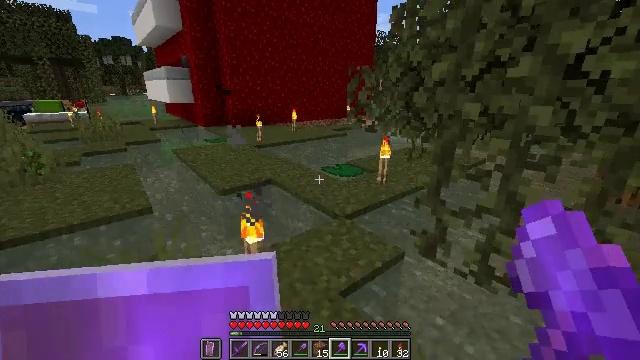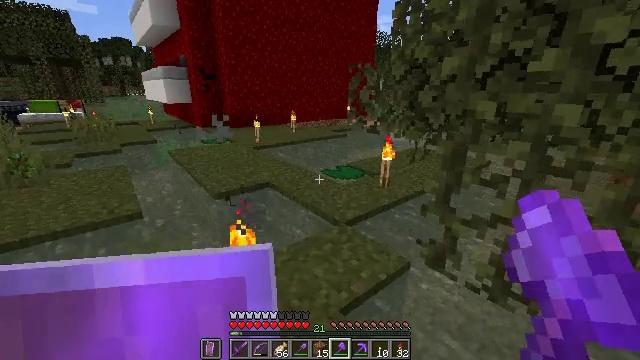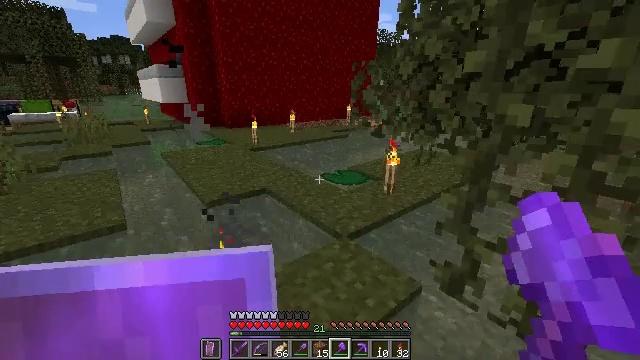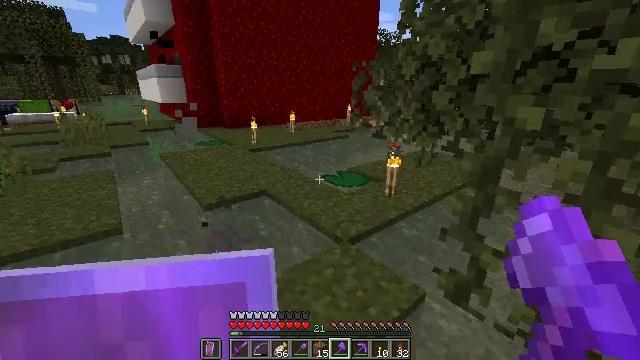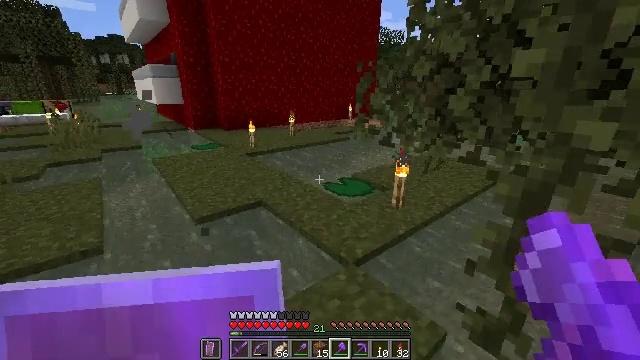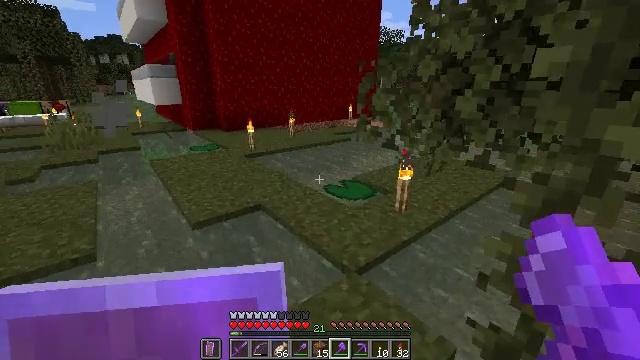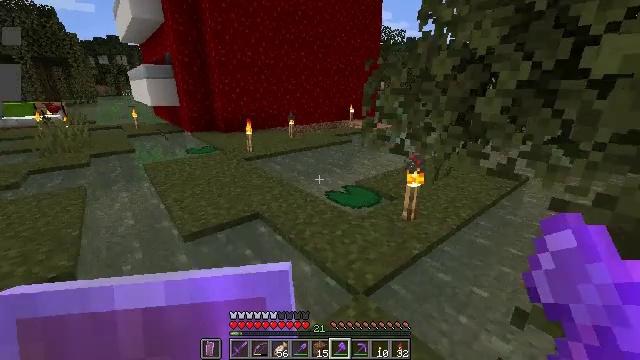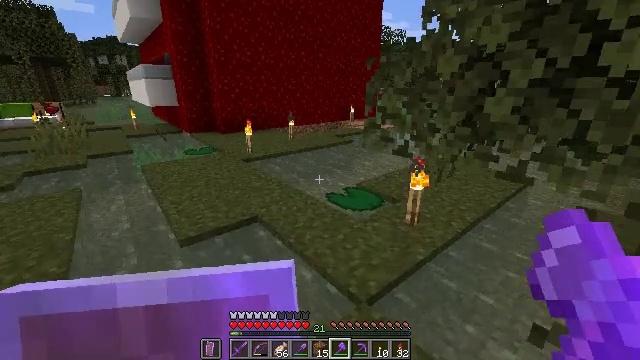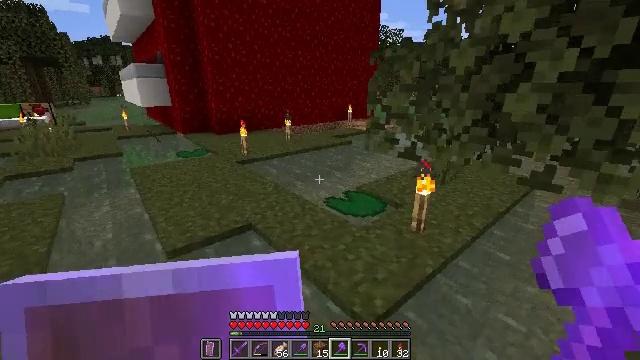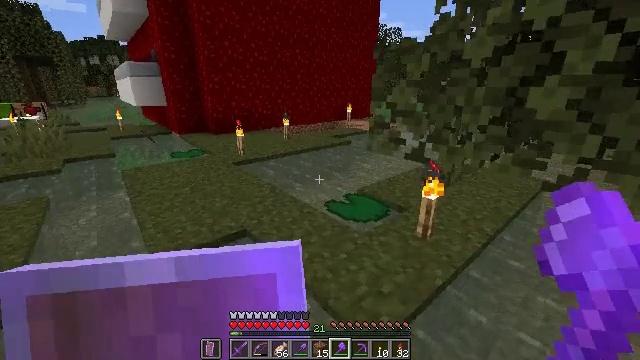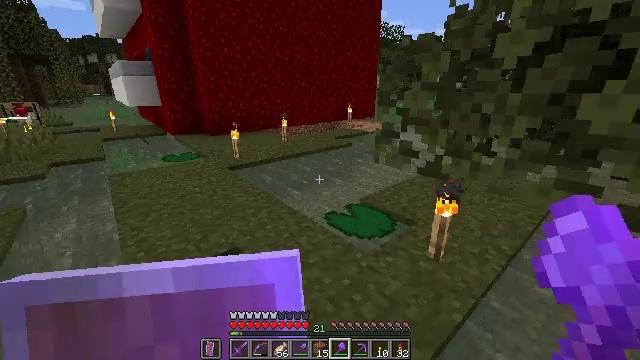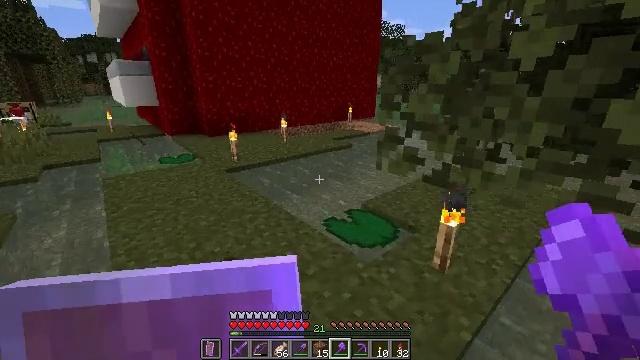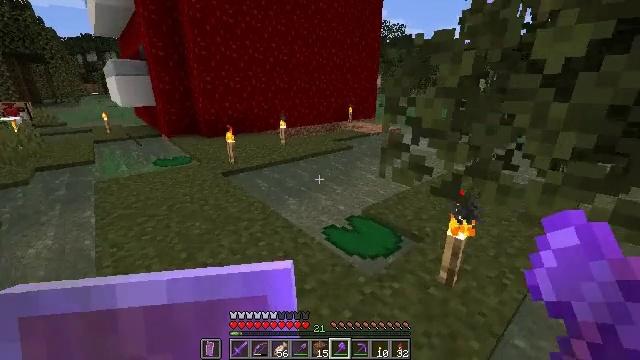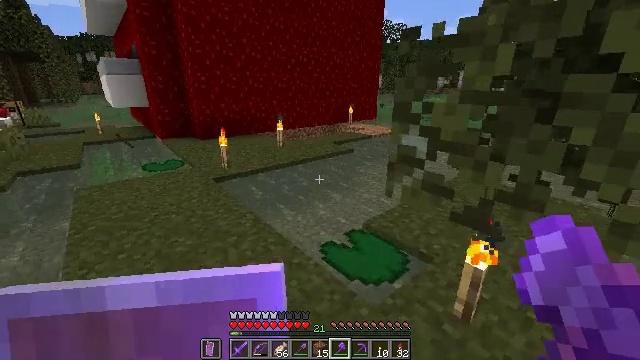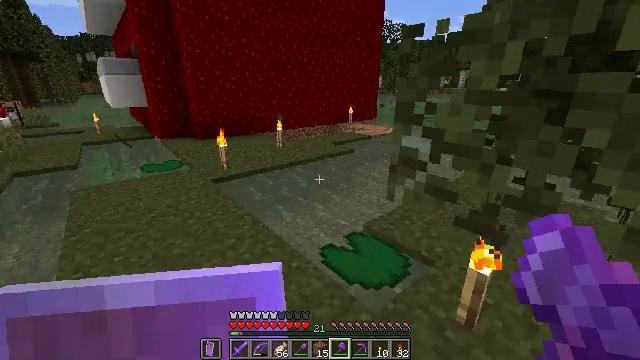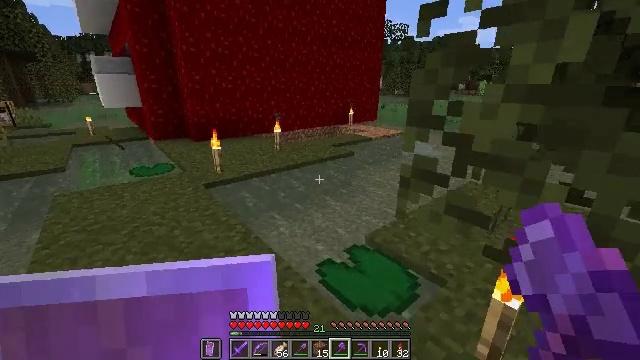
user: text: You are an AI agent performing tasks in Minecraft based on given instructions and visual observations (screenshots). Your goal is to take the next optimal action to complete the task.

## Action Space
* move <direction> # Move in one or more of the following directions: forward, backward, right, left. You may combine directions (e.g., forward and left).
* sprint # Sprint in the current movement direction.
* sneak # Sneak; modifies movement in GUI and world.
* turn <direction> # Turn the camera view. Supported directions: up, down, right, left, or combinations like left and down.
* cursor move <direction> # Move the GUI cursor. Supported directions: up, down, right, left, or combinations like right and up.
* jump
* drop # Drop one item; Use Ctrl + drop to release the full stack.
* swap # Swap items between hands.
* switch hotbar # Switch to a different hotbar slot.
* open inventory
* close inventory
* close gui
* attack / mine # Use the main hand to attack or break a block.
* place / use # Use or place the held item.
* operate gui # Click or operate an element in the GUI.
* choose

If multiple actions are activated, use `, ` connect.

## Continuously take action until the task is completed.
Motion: motion action
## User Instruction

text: Remove and gather vines.
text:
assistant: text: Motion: move forward
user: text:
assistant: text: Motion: move forward
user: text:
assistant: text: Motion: move forward
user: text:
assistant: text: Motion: move forward
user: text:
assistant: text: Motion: move forward
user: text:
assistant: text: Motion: move forward
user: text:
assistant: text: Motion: move forward
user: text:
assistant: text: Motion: move forward
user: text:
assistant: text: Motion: move forward
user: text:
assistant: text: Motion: move forward
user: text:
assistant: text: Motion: move forward
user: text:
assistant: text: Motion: move forward
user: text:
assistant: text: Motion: move forward
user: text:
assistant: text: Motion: move forward
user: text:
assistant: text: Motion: move forward
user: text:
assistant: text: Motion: move forward
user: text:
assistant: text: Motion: move forward
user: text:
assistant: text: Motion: move forward
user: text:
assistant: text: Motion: move forward, turn right
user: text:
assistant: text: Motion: move forward, turn right
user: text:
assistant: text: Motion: move forward
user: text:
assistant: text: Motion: move forward
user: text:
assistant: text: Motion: move forward, turn right
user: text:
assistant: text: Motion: move forward, turn right
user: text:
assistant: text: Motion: move forward, turn up
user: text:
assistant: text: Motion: move forward, turn left and up
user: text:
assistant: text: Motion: move forward, turn left and up
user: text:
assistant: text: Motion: turn left and up
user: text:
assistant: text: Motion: turn left and up
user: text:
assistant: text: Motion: turn up